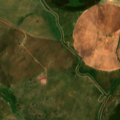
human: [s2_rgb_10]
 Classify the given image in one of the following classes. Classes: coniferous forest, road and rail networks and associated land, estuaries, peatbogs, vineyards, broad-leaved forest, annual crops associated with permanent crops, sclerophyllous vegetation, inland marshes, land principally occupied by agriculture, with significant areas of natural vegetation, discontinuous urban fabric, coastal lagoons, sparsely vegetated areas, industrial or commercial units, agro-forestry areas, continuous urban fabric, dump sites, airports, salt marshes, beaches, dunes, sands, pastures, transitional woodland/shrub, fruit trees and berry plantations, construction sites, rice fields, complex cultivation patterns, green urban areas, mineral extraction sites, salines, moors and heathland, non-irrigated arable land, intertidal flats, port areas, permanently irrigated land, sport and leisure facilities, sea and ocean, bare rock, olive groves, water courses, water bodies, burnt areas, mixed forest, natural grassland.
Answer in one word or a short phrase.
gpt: continuous urban fabric